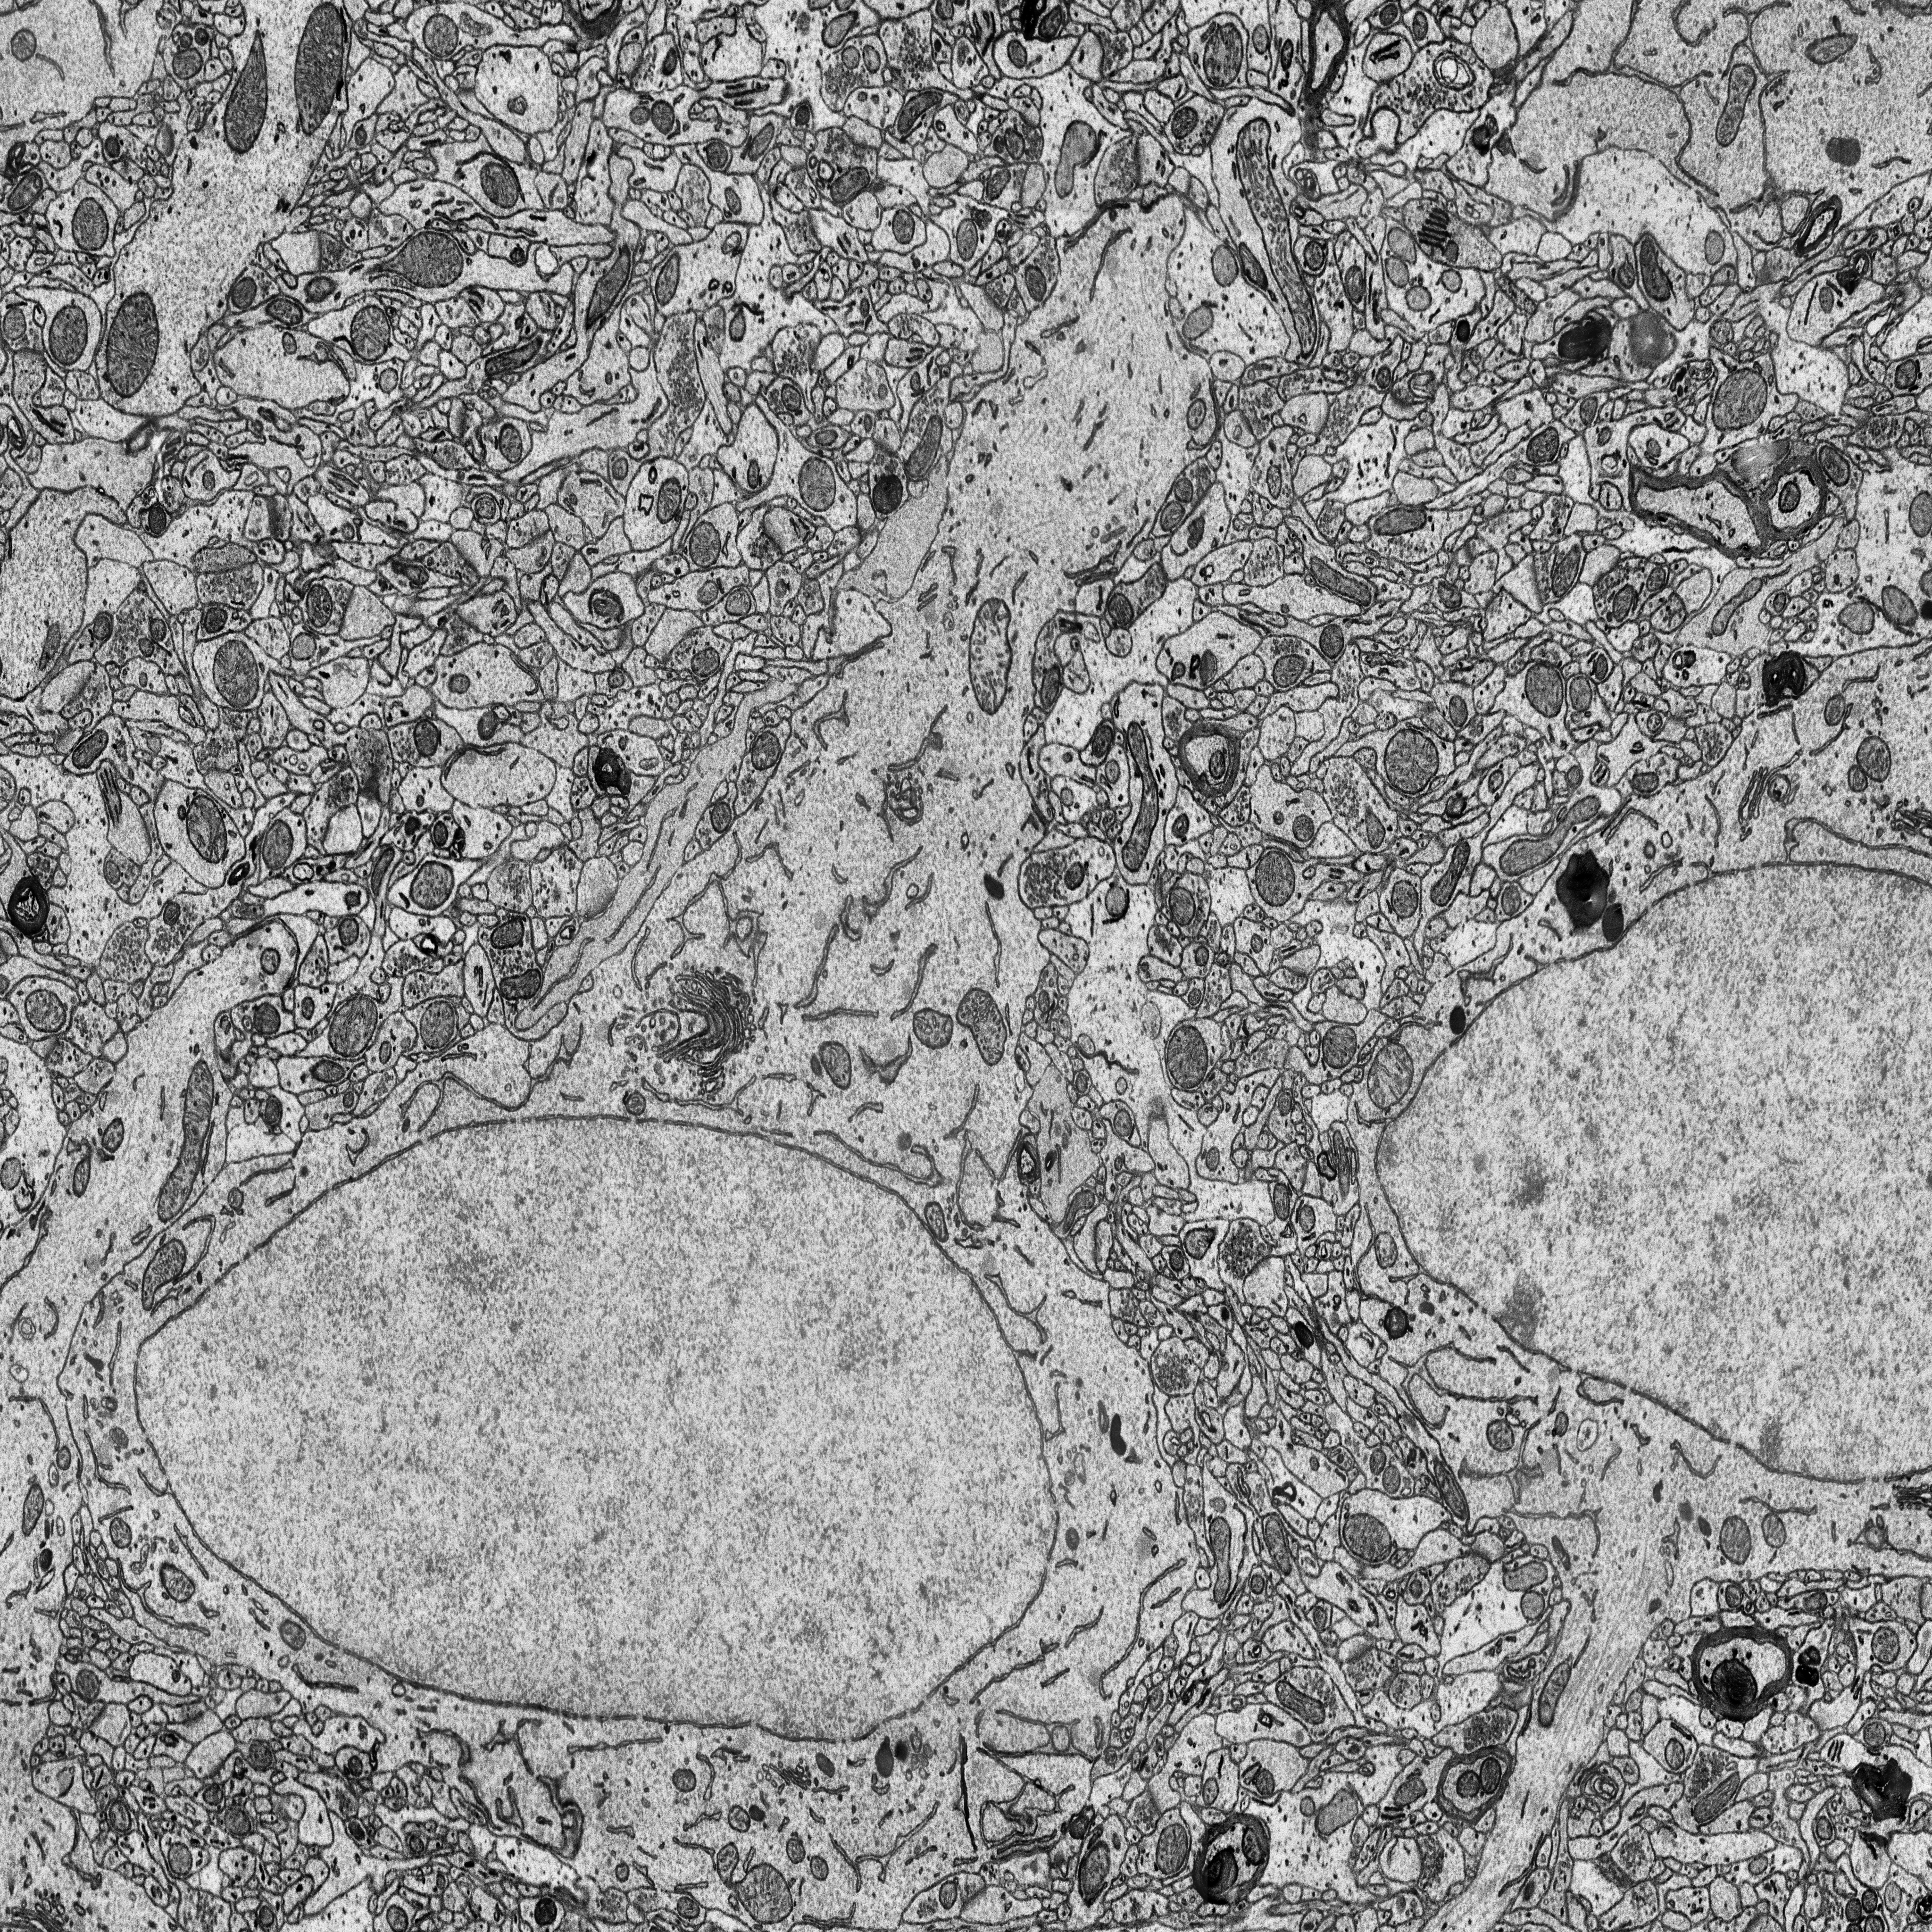
Electron microscopy slice of rat cortex tissue
Slice depth (z): 398
Mitochondria instances in slice: 325